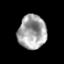
Tissue: prostate
Cell type: T cells
Senescence score: 0.3148
Nuclear area (px): 935
Mean DAPI intensity: 165.421